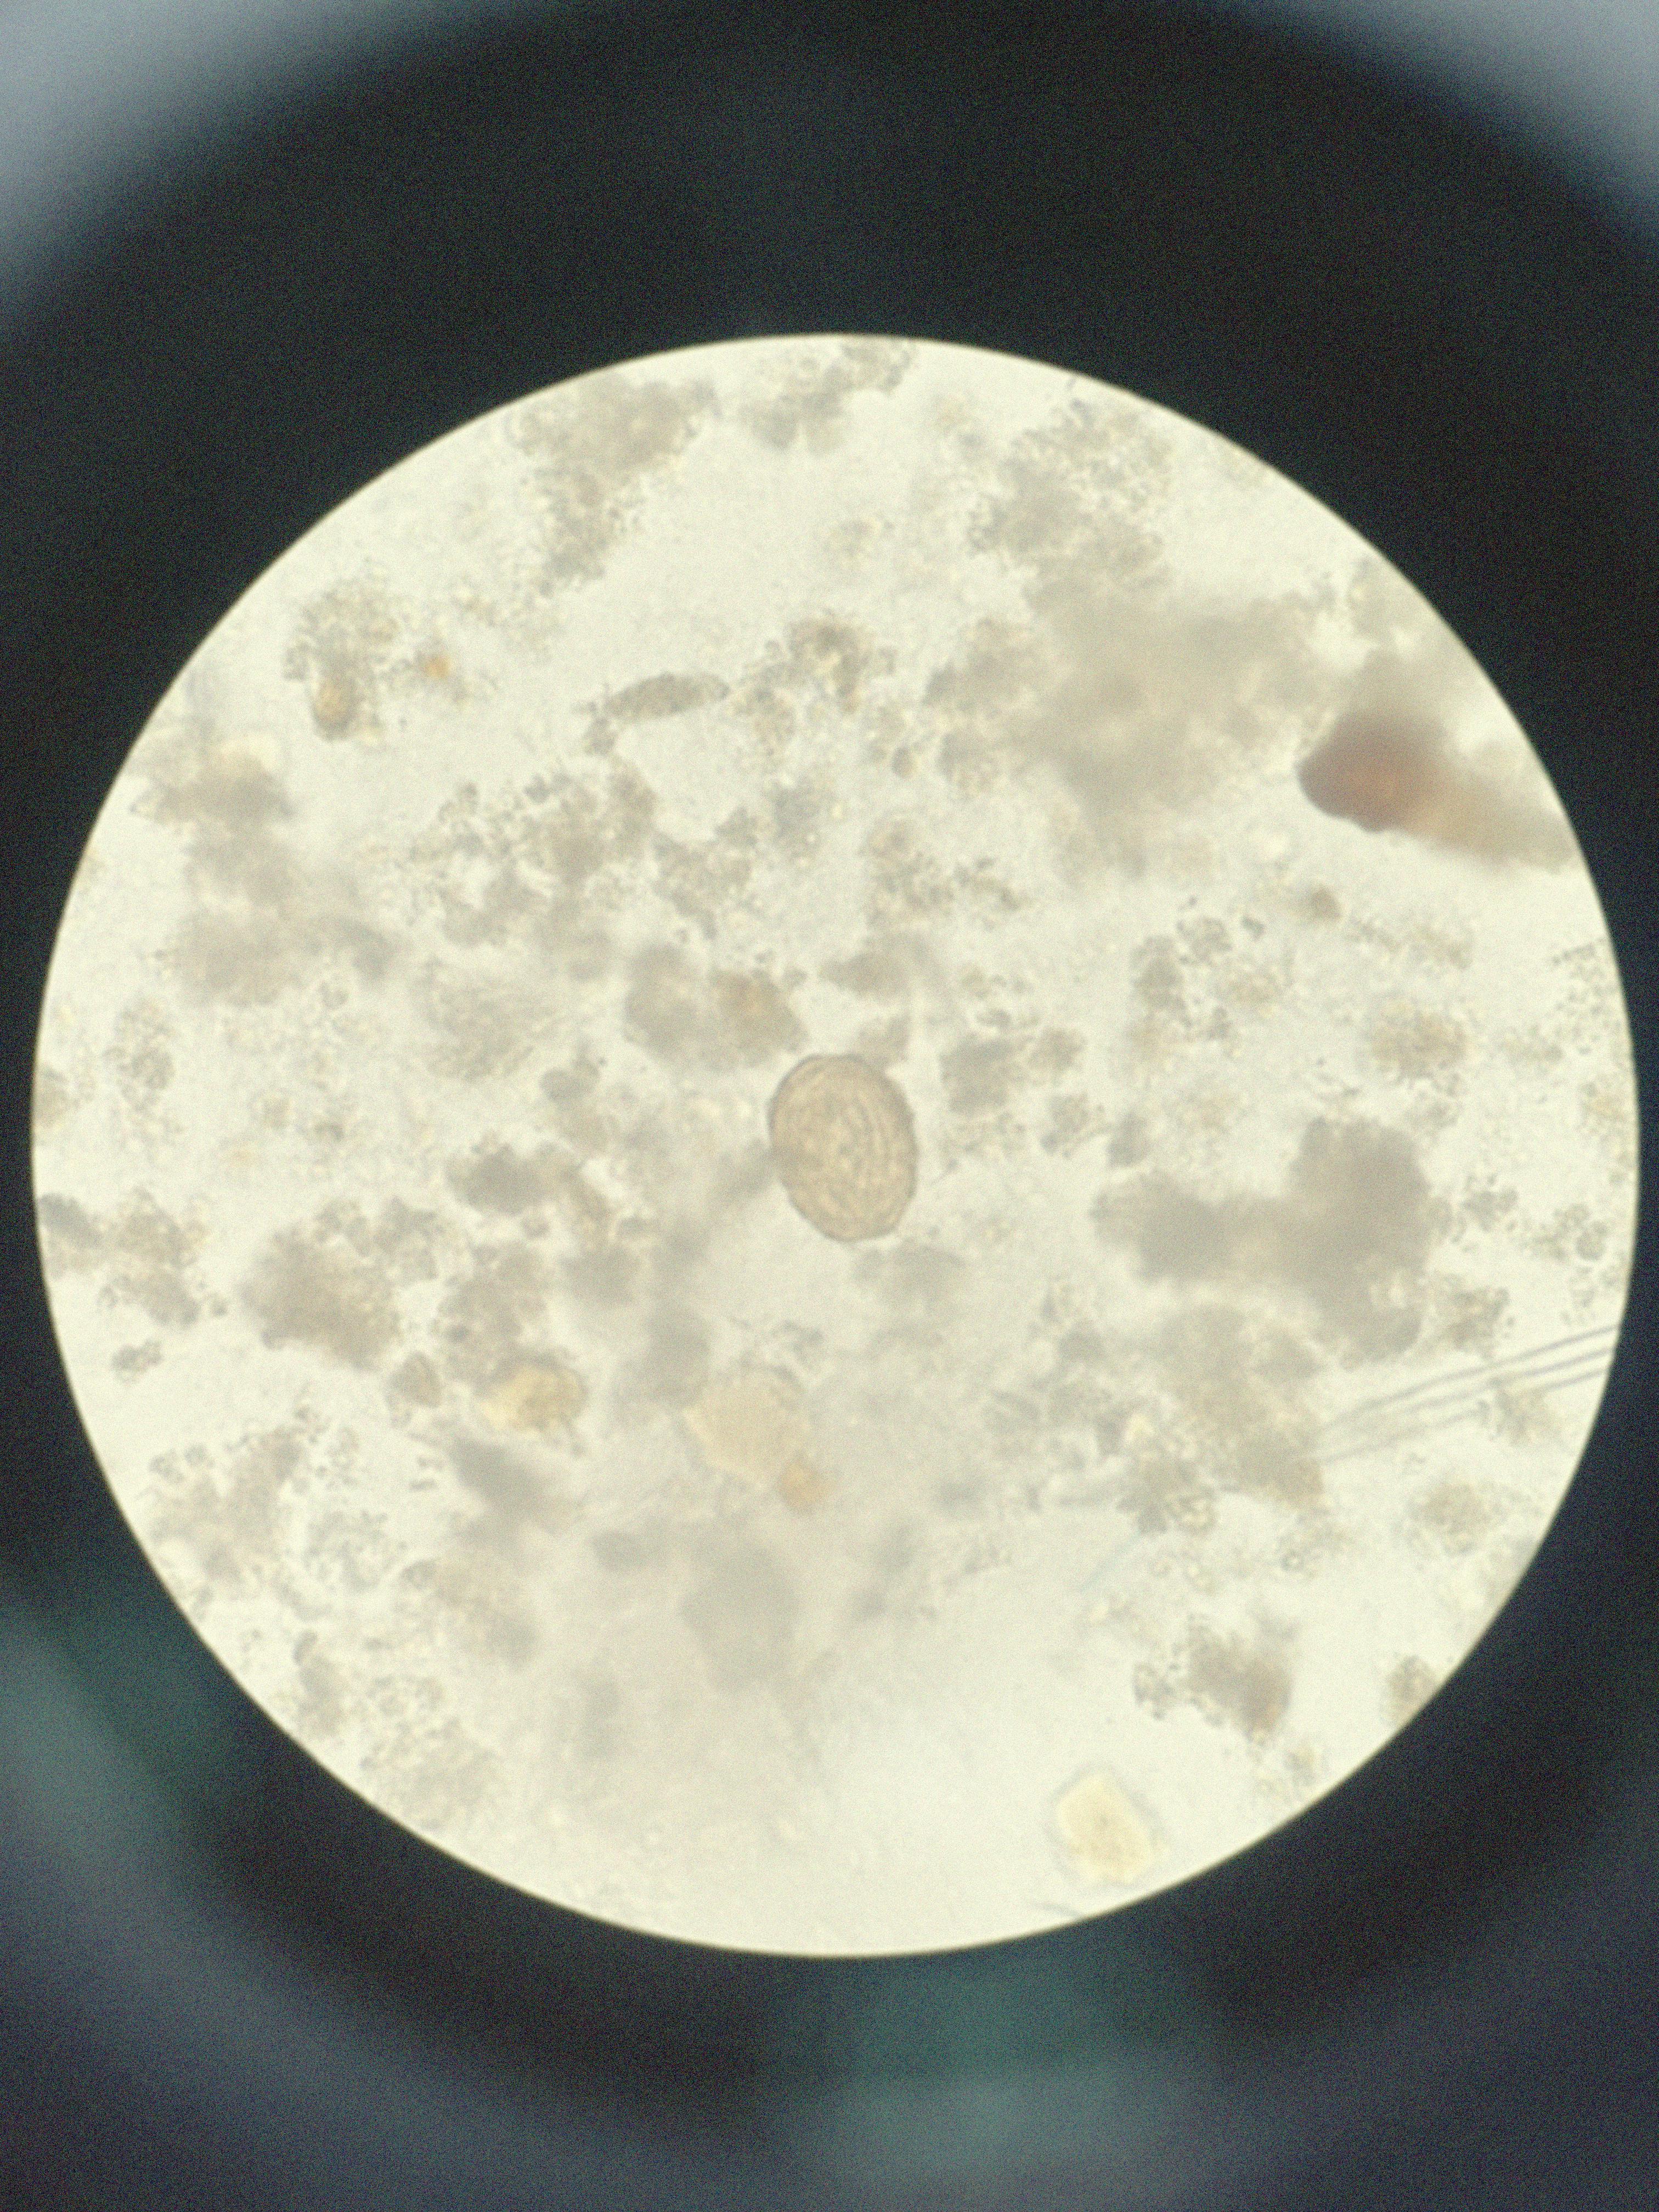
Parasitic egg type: Ascaris lumbricoides